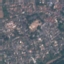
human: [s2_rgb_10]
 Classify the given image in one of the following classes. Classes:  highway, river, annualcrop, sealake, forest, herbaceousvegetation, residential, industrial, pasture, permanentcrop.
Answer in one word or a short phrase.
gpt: Residential